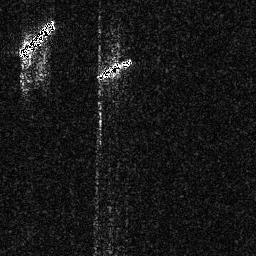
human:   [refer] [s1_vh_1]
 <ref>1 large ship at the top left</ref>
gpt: <box>[[6, 7, 21, 24, 0]]</box>